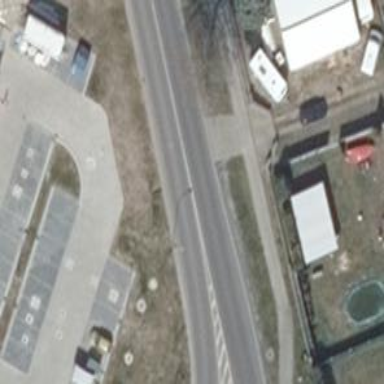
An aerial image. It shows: Secondary road with asphalt surface.